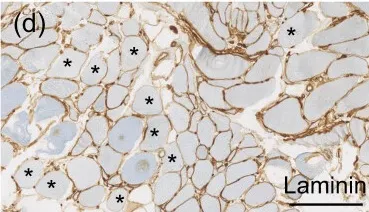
Is upregulated in few fibers (arrow), and some fibers show decreased laminin (LAM-89) expression (asterisks,. Scale bars: 250 mum.
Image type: pathology (immunostaining)